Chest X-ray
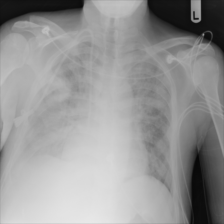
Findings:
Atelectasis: negative
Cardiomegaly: negative
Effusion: negative
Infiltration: positive
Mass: negative
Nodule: negative
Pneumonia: negative
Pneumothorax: negative
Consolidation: positive
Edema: negative
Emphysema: negative
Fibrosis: negative
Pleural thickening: negative
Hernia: negative